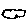
Label: cloud